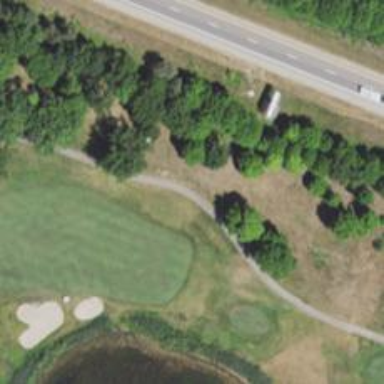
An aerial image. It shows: Pathway for golfing.